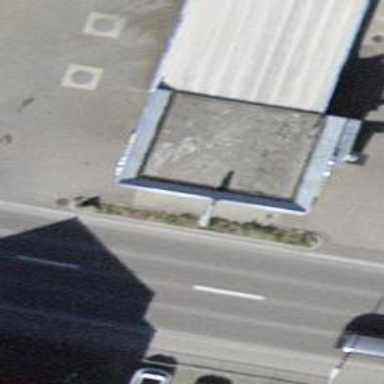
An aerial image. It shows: Fuel station.